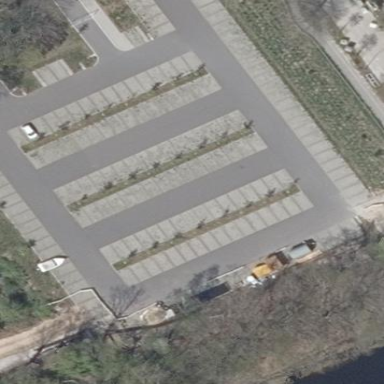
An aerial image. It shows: Parking area with surface.